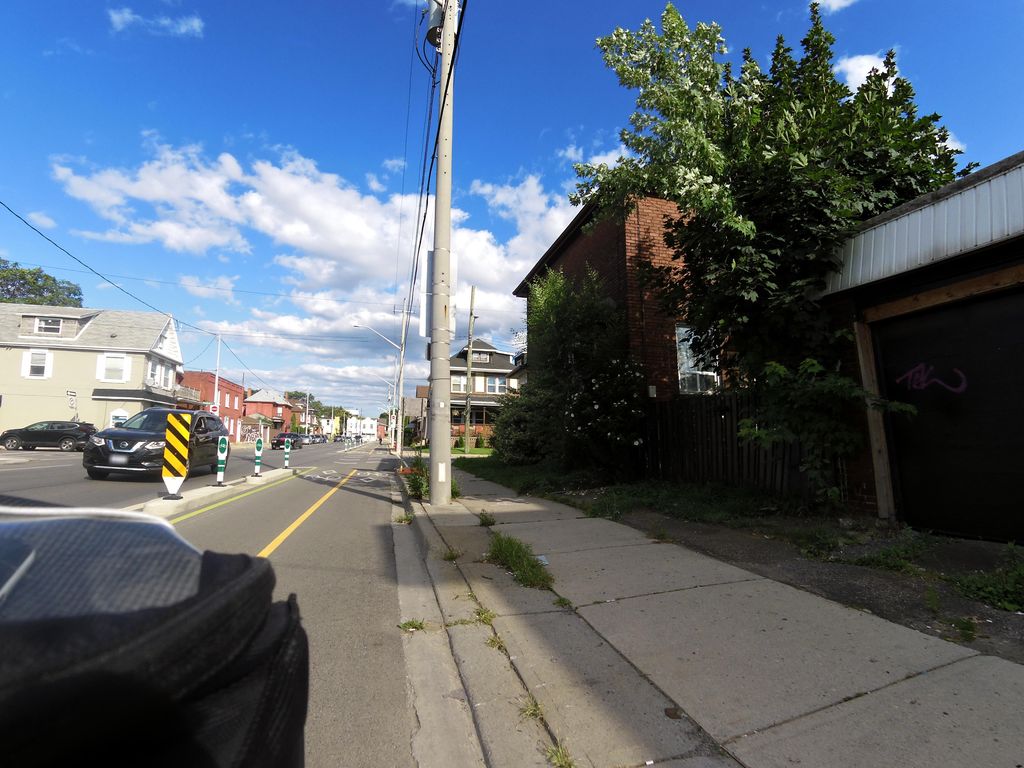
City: hamilton